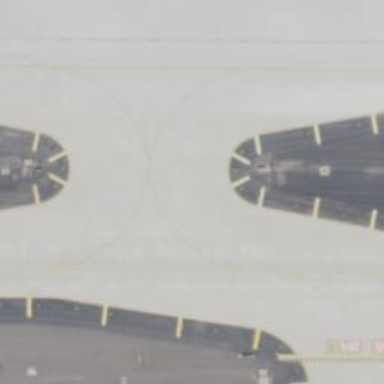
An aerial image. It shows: View of taxiway at the airport.